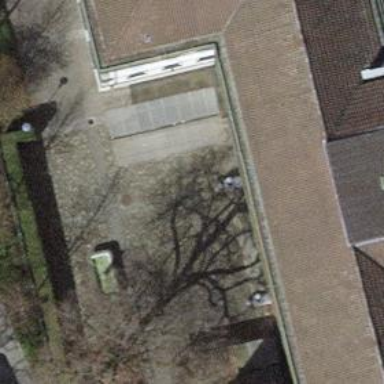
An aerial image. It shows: Floor bicycle parking area.